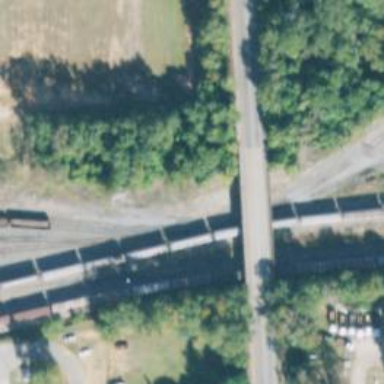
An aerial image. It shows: Railway crossing.